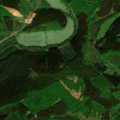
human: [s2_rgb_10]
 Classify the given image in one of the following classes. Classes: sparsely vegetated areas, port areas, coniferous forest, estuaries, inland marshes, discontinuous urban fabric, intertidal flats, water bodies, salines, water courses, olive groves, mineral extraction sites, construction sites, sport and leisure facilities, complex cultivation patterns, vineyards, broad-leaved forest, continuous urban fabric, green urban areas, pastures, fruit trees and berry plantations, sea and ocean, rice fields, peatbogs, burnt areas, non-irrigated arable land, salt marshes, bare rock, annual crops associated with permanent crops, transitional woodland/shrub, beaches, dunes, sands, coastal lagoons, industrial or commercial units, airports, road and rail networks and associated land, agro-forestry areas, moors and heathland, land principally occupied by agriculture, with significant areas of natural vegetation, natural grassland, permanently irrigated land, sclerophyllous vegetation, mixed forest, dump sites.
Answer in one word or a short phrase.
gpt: pastures, coniferous forest, mixed forest